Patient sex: M
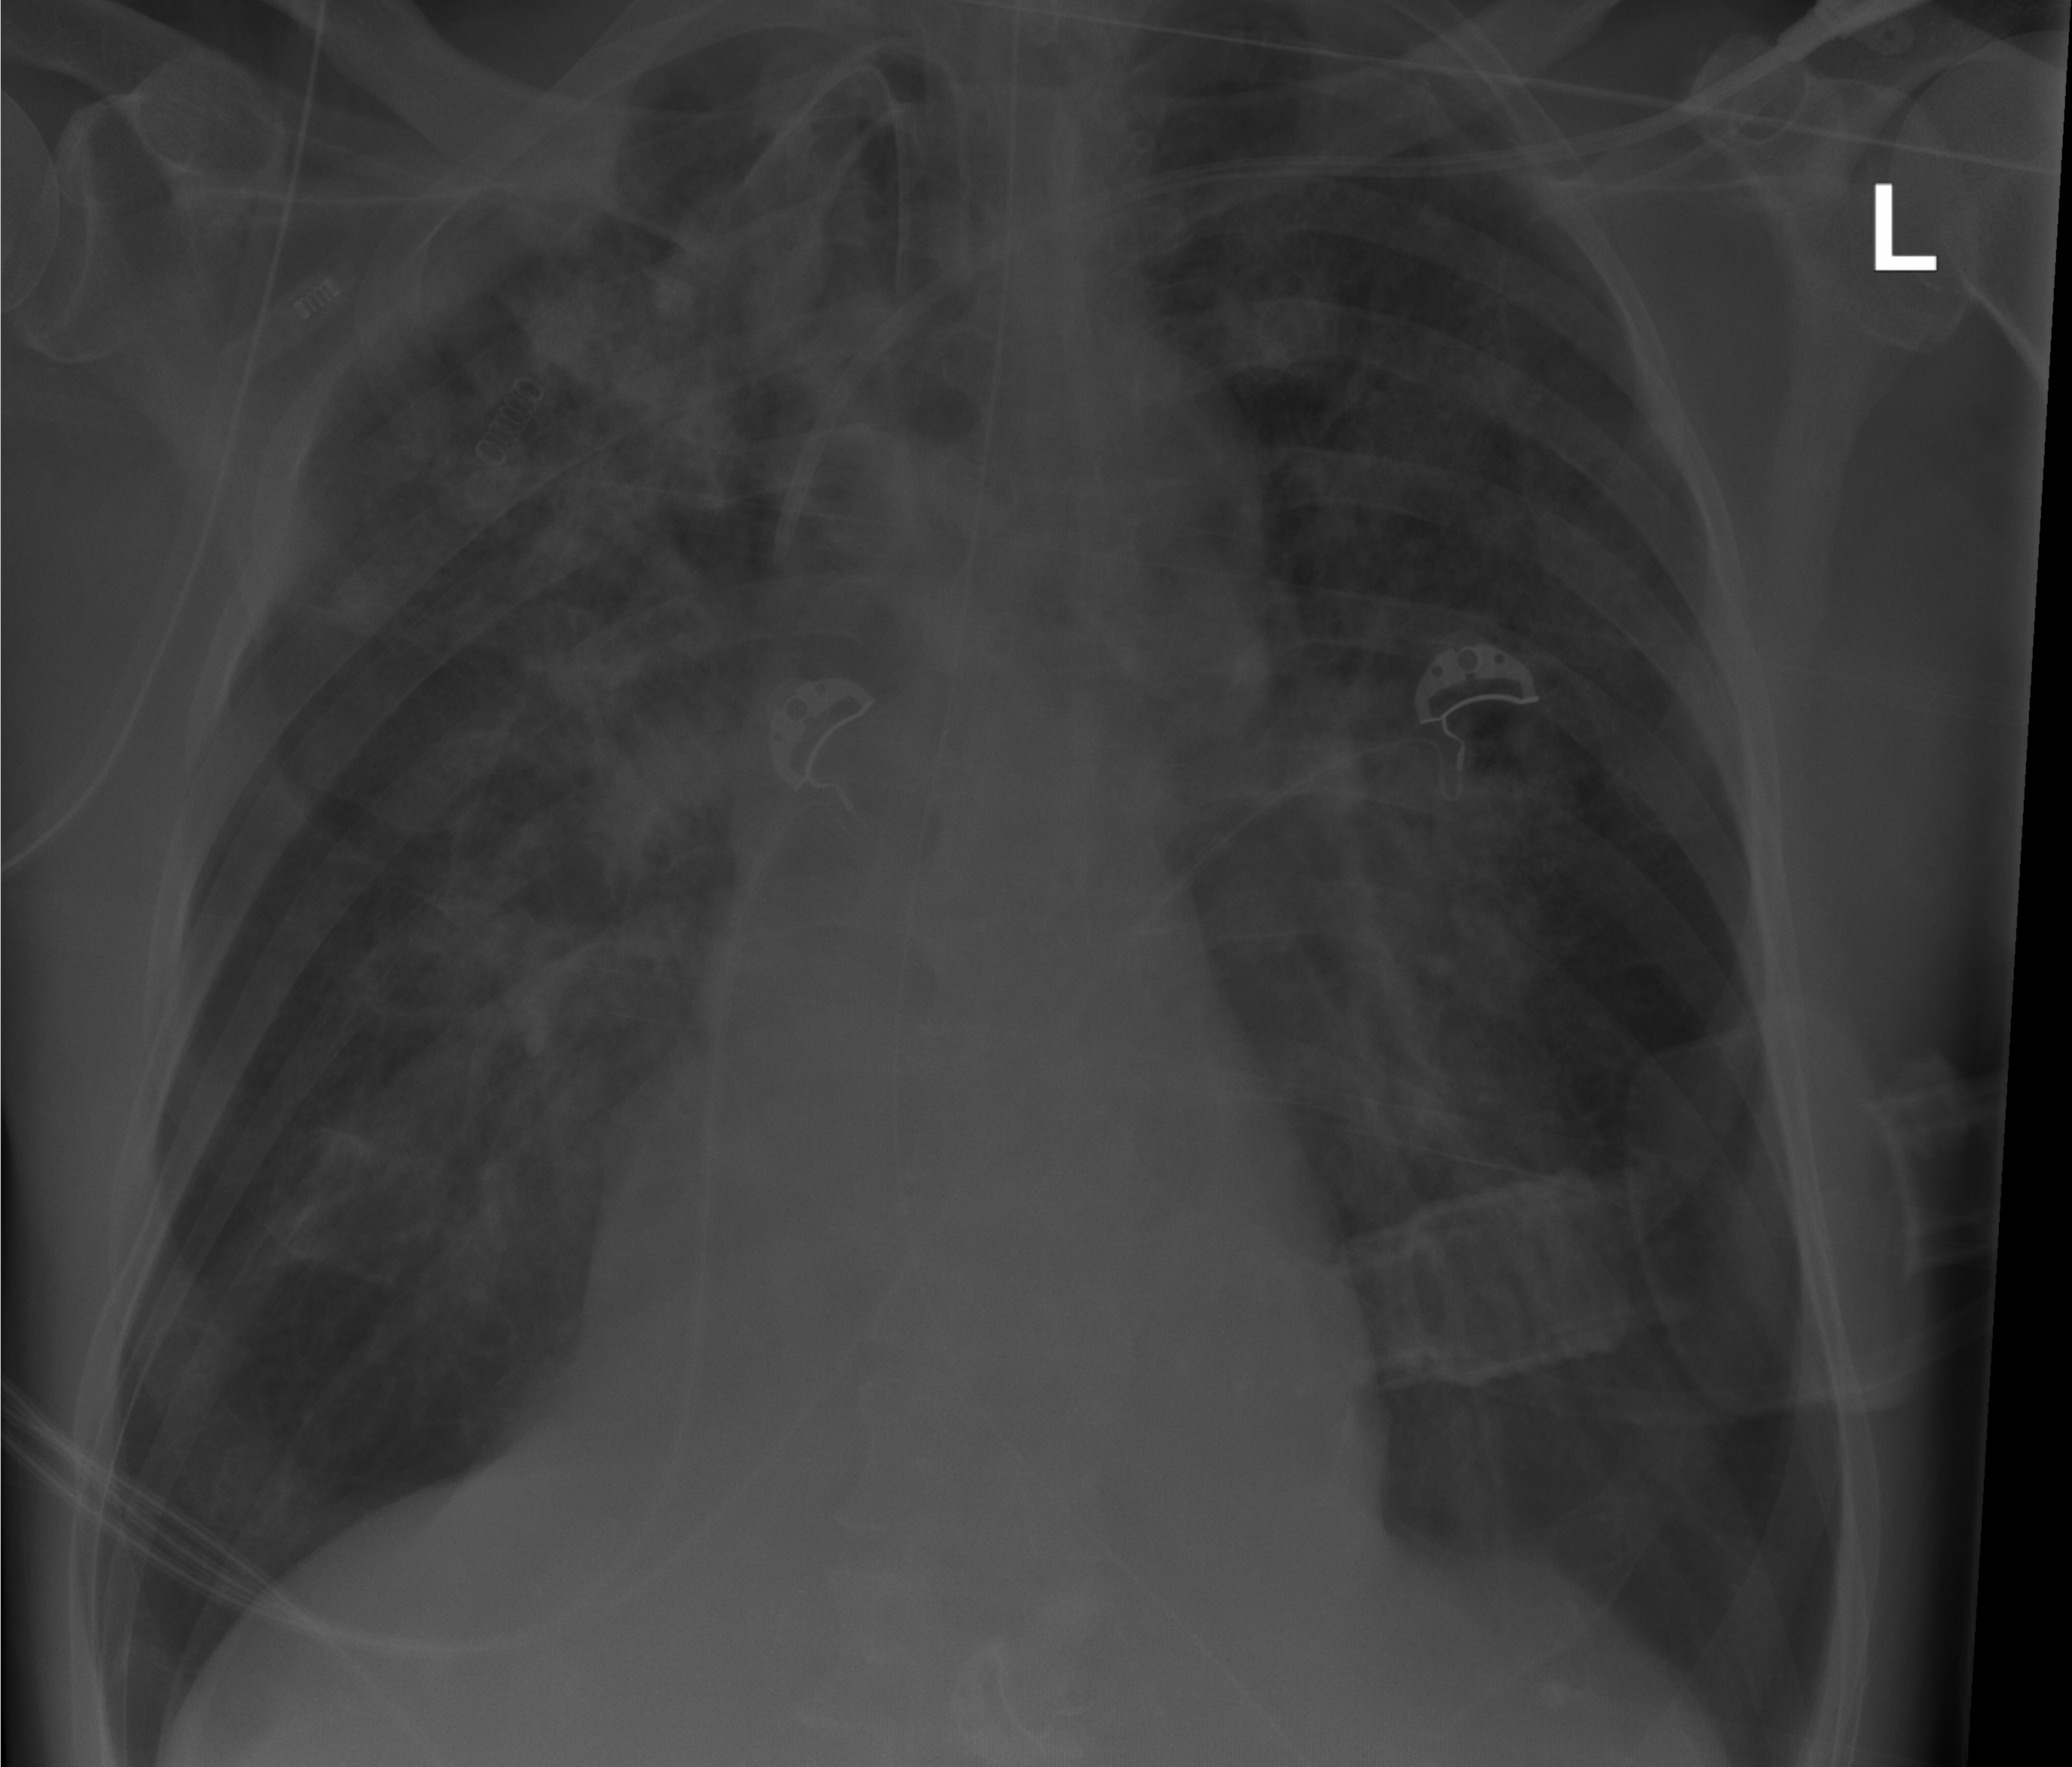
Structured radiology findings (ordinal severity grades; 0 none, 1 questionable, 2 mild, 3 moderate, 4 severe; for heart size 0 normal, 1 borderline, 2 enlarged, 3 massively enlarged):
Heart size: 0
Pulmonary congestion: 2
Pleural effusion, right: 0
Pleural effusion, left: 0
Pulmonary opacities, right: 3
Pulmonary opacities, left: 3
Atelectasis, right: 2
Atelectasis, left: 2